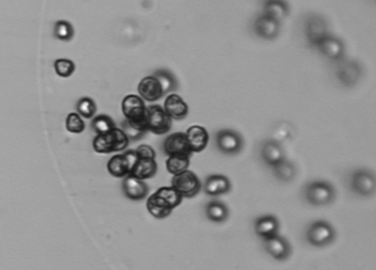
Label: Phaeocystis